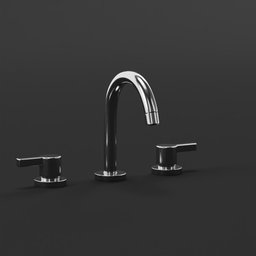
Label: appliances